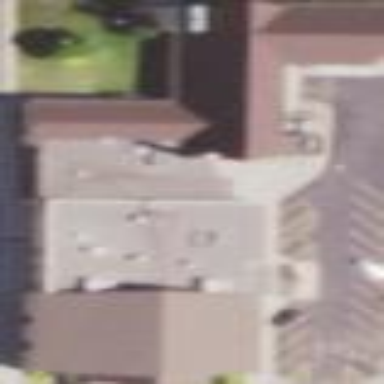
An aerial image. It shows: Building that serves as place of worship.